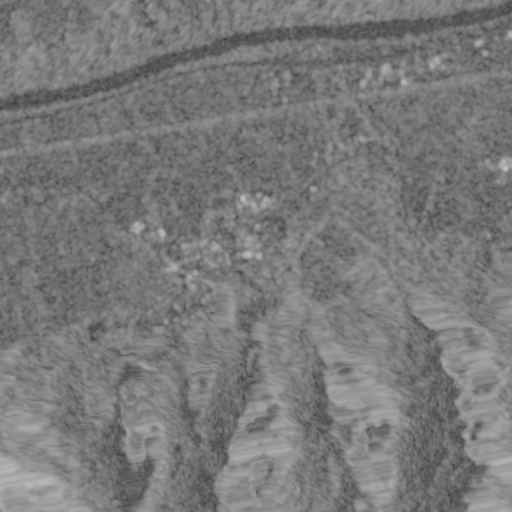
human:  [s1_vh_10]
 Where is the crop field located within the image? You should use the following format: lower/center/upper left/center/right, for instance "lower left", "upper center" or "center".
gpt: The crop field is located in the upper right of the image.
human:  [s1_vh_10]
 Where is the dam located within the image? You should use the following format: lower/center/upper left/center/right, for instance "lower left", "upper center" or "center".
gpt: The dam is located in the center right of the image.
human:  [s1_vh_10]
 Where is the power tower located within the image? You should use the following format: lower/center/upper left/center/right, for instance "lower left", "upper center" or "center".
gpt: The power tower is located in the upper of the image.
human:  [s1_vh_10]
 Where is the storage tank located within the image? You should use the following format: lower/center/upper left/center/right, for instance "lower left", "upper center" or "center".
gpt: The storage tank is located in the center of the image.
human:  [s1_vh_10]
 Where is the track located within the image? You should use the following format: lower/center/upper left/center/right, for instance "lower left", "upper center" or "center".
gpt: The track is located in the upper right of the image.
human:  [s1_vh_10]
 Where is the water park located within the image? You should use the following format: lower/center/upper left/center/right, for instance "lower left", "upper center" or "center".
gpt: The water park is located in the upper right of the image.
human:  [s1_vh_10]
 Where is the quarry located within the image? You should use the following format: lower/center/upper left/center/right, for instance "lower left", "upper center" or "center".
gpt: There is no quarry in the image.

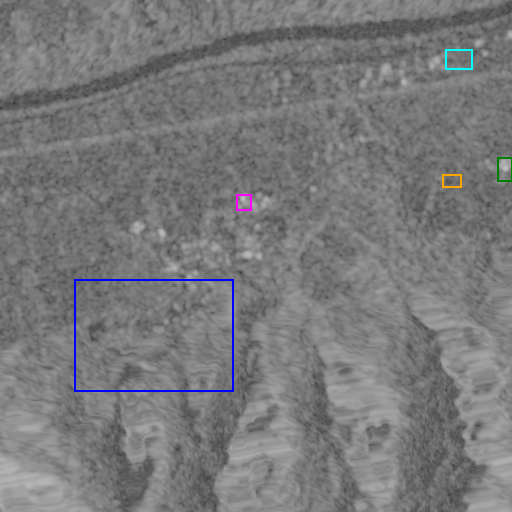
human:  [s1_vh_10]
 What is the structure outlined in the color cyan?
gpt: The structure outlined in cyan is a crop field.
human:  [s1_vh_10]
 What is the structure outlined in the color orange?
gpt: The structure outlined in orange is a park.
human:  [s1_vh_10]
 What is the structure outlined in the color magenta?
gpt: The structure outlined in magenta is a parking lot.
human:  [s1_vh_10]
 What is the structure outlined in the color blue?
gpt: The structure outlined in blue is a quarry.
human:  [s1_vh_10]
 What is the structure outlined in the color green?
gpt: The structure outlined in green is a water park.
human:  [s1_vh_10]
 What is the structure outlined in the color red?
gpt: There is no red outline.